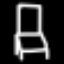
Label: chair